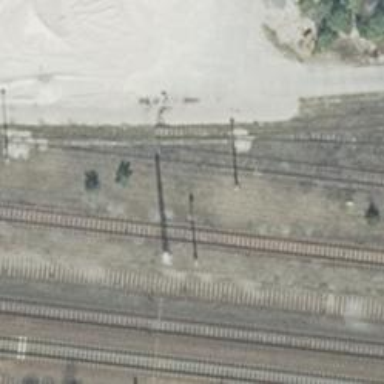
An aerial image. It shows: Railway switch.